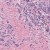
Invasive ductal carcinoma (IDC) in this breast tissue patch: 1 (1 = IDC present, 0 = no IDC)